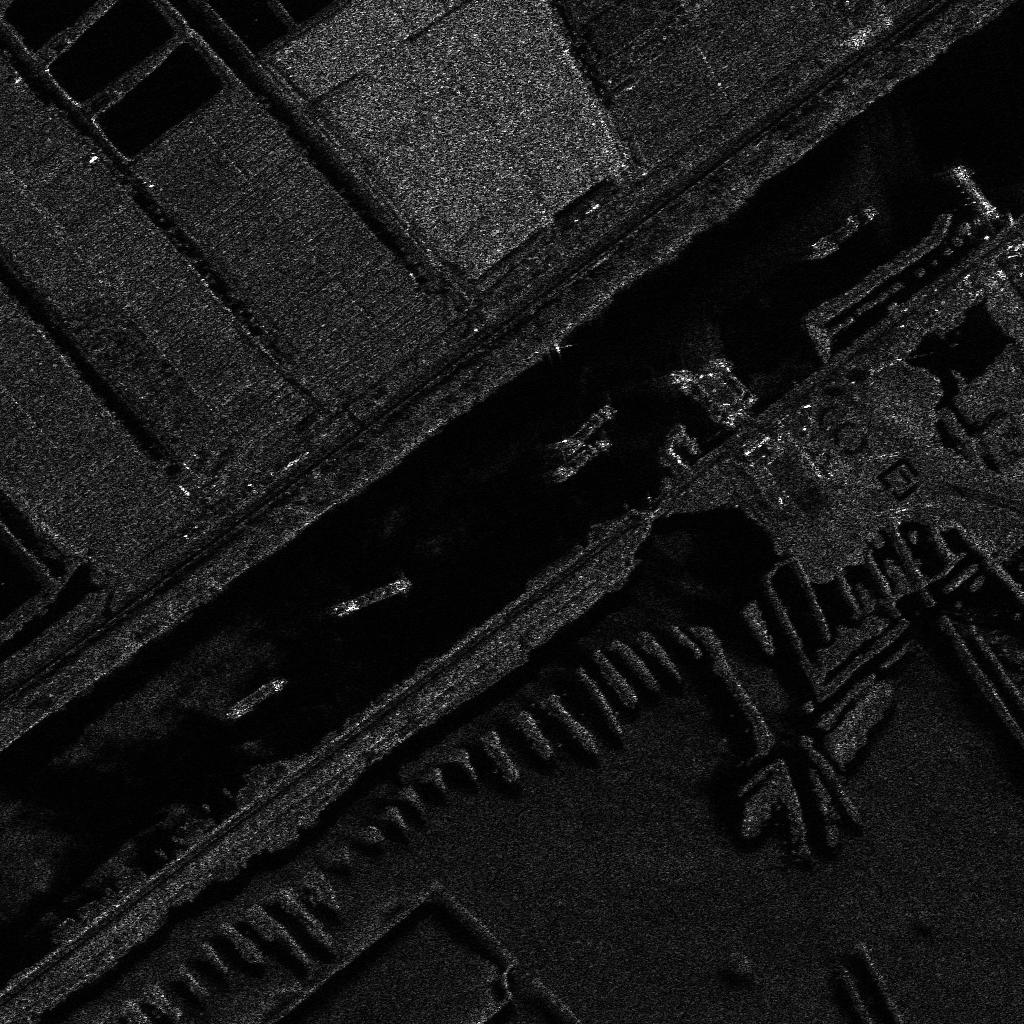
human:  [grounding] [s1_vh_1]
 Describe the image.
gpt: In the satellite image, there is  <ref>4 medium dredger </ref> <box>[[35, 54, 37, 62, 65], [55, 37, 58, 45, 58], [55, 40, 58, 48, 58], [64, 37, 73, 40, 39]]</box> located at center,  <ref>1 medium dredger </ref> <box>[[24, 63, 26, 72, 65]]</box> located at left,  <ref>1 medium dredger </ref> <box>[[81, 18, 83, 27, 58]]</box> located at top right,  <ref>2 large container </ref> <box>[[67, 37, 74, 39, 48], [68, 36, 75, 38, 48]]</box> located at right.